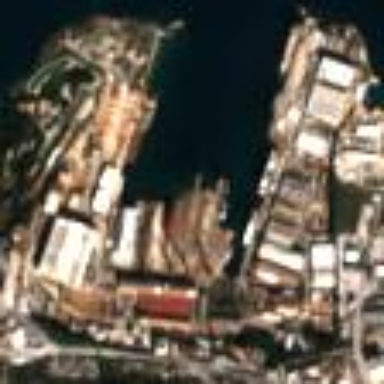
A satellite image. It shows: Industrial area designated as shipyard.